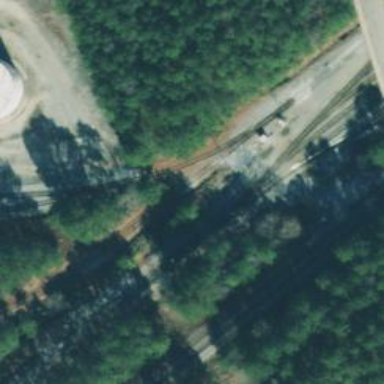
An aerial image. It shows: Rail spur service for transporting fuel.